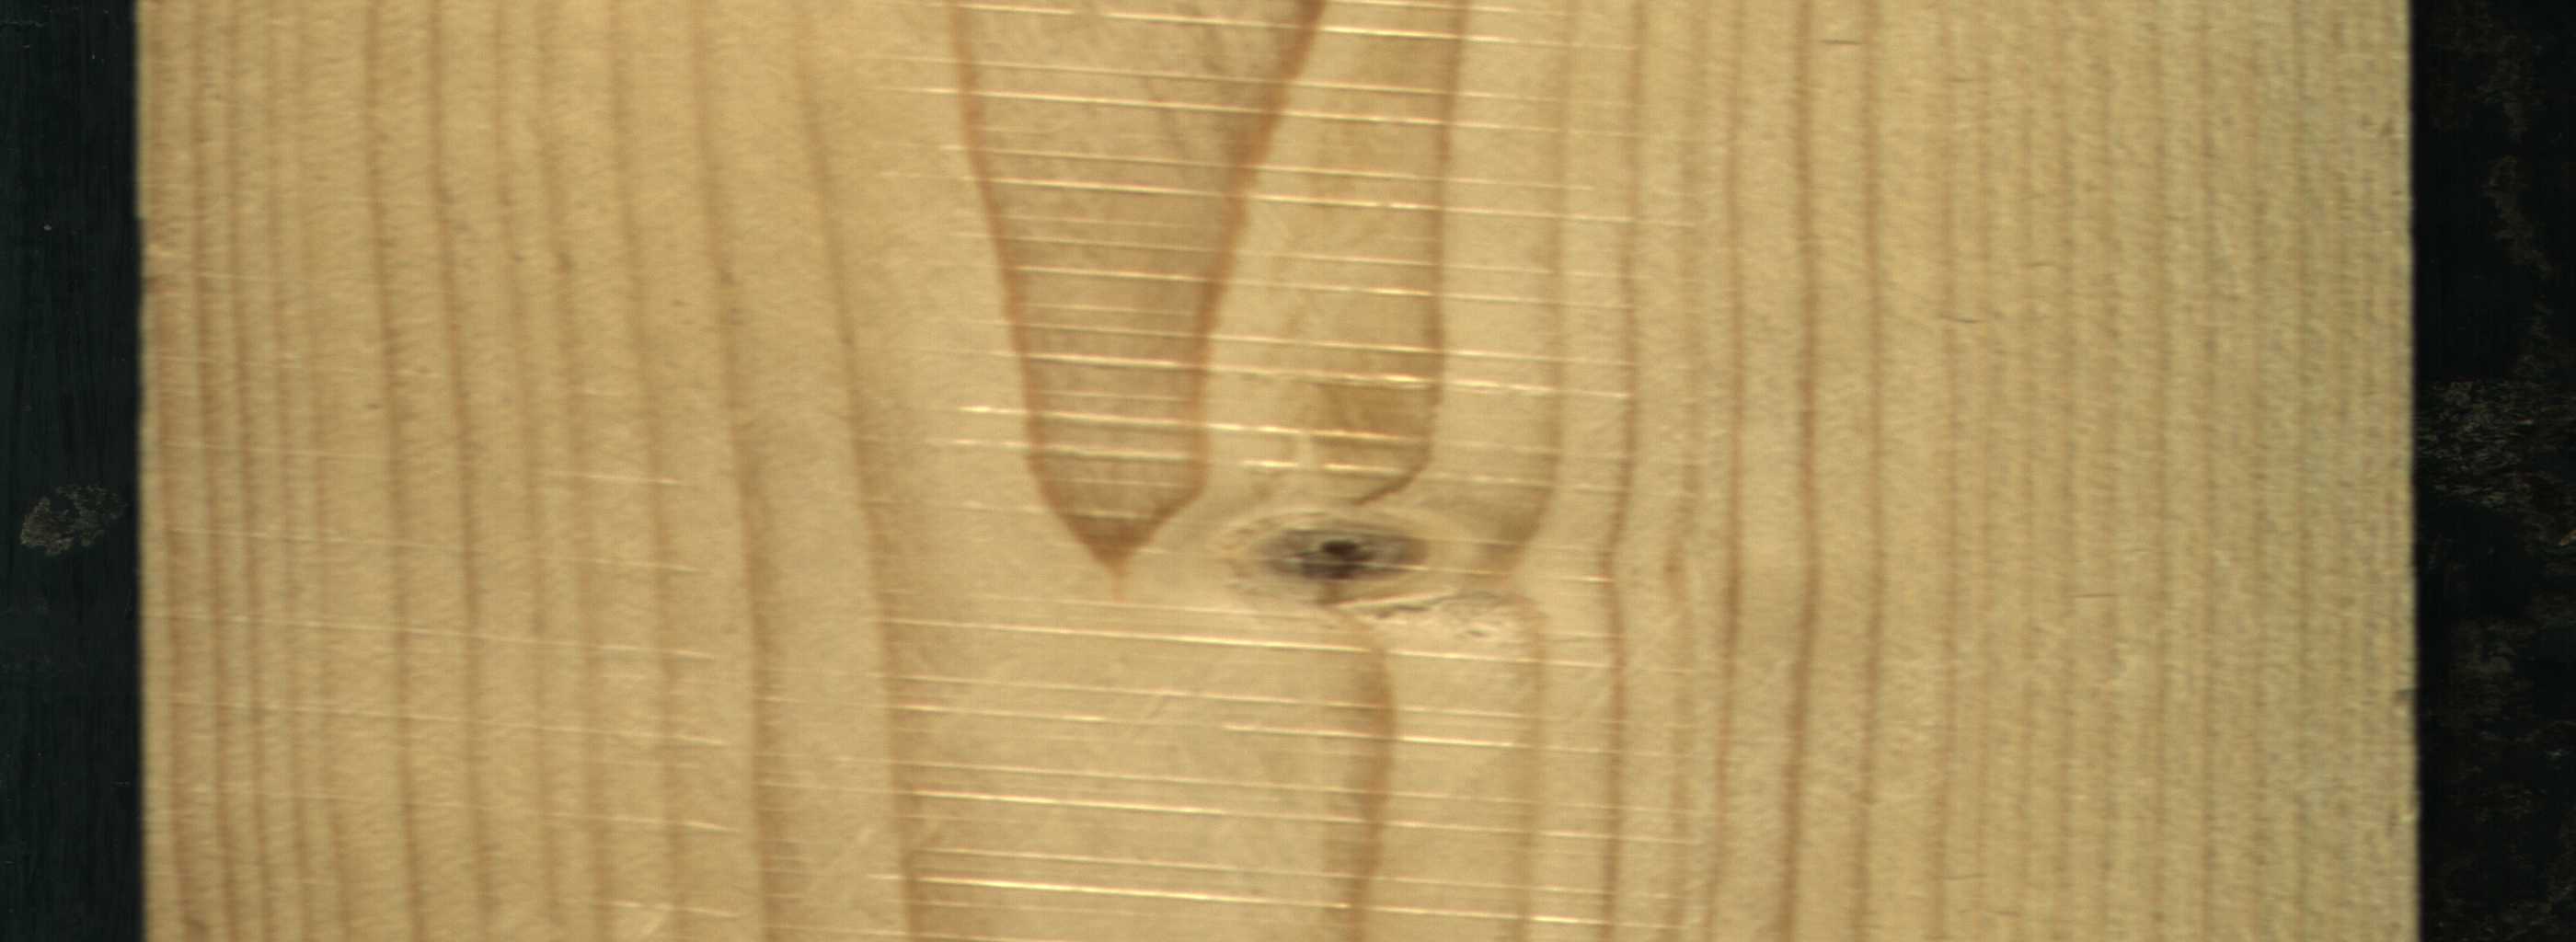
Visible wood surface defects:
Live_Knot